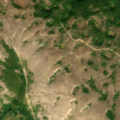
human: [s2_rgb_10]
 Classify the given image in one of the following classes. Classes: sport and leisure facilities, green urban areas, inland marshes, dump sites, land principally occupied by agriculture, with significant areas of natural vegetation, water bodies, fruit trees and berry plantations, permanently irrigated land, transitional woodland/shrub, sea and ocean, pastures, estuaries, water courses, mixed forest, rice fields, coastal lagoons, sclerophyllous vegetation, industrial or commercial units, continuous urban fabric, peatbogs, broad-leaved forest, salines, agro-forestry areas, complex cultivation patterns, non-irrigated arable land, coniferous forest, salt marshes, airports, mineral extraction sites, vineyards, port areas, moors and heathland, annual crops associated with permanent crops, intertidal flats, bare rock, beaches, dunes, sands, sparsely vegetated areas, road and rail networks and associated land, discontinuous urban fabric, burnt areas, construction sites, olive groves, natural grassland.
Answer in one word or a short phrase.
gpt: land principally occupied by agriculture, with significant areas of natural vegetation, broad-leaved forest, natural grassland, transitional woodland/shrub